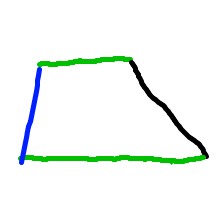
Shape: trapezoid